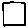
Label: square